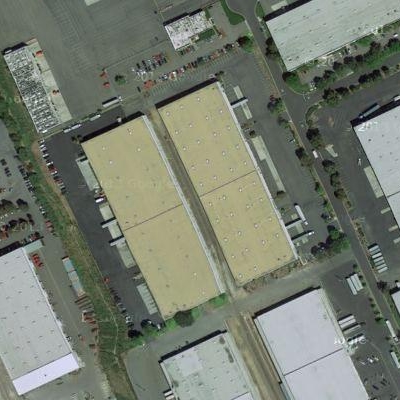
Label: Industry